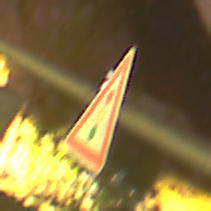
Verkehrszeichen: Lichtzeichenanlage
Umgebung: Outdoor, Suburban
Tageszeit: Night
Wetter: Clear
Licht: Artificial
Jahreszeit: NotSpecified
Kontrast: HighContrast